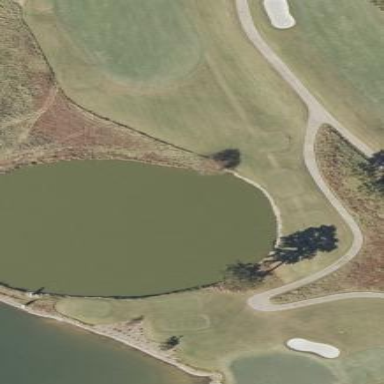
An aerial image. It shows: Water hazard in golf course. The hazard is natural water feature.